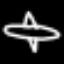
Label: airplane